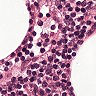
Metastatic tissue present: no